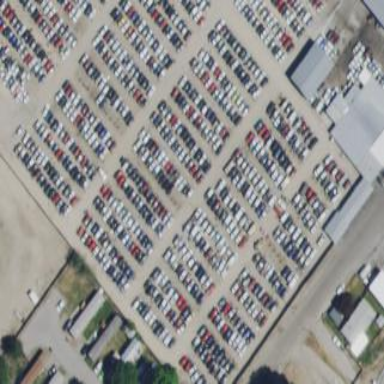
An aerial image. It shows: Industrial area designated as scrap yard.